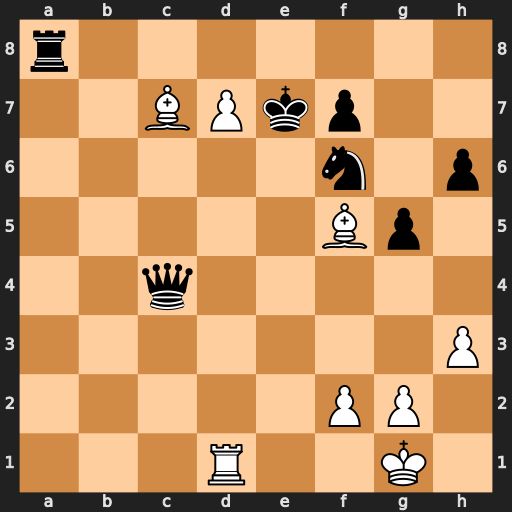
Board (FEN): r7/2BPkp2/5n1p/5Bp1/2q5/7P/5PP1/3R2K1
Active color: w
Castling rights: -
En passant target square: -
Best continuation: d8=Q+ Rxd8 Bxd8+ Ke8 Bxf6